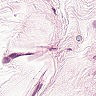
Metastatic tissue present: no